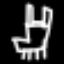
Label: chair